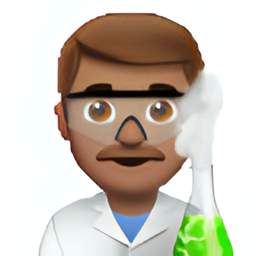
Name: male scientist type 4
Emoji: 👨🏽‍🔬
Group: People & Body
Sub-group: person-role